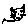
Label: cat